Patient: sex F, age 61
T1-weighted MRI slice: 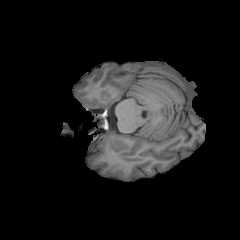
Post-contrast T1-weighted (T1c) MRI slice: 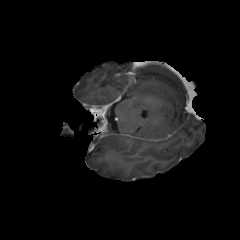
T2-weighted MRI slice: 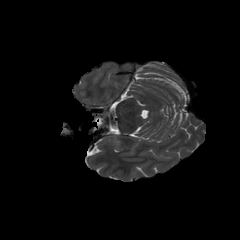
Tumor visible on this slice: no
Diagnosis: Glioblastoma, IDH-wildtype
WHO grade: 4